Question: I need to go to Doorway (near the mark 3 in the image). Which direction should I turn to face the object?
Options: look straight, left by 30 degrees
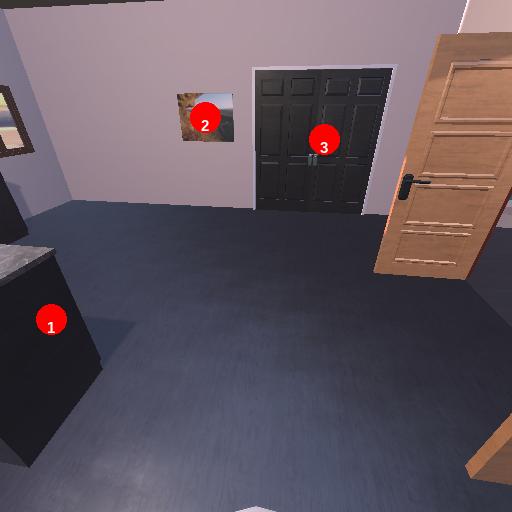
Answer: look straight